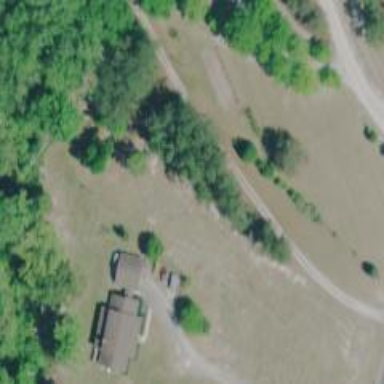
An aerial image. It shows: Driveway leading to service road.